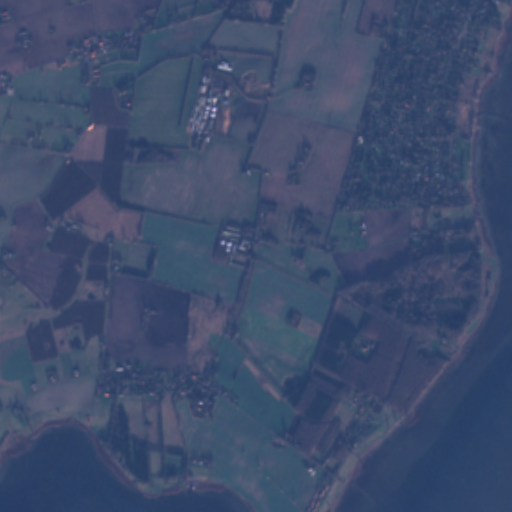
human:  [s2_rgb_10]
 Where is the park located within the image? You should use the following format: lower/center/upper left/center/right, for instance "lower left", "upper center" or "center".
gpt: The park is located in the upper left of the image.
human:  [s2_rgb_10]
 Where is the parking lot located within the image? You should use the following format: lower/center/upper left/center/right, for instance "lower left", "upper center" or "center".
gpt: The parking lot is located in the upper left of the image.
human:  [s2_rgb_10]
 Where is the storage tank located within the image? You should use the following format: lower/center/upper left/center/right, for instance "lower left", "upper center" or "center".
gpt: The storage tank is located in the upper center of the image.
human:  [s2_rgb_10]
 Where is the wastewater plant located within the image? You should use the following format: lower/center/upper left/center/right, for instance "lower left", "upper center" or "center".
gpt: The wastewater plant is located in the center of the image.
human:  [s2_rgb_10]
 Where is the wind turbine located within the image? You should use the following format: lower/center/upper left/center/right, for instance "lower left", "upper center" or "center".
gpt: The wind turbine is located in the lower center of the image.
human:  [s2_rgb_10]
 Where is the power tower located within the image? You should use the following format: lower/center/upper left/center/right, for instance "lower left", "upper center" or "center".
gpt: There is no power tower in the image.